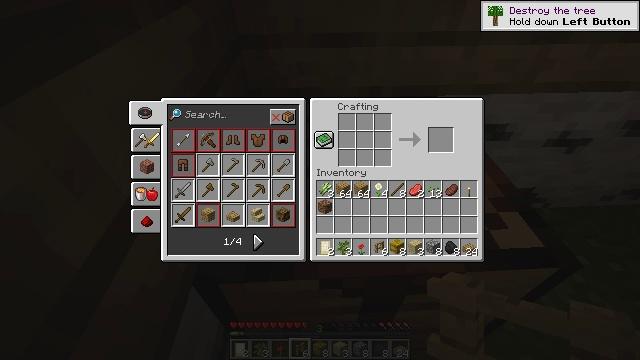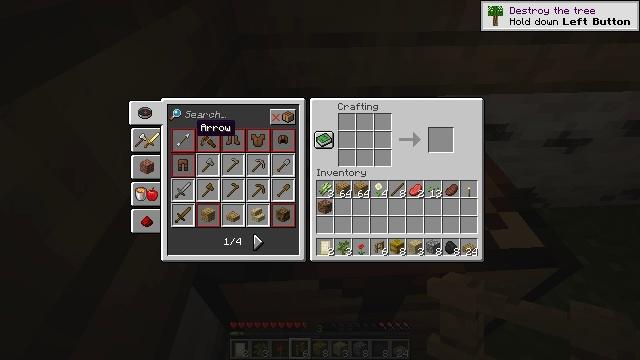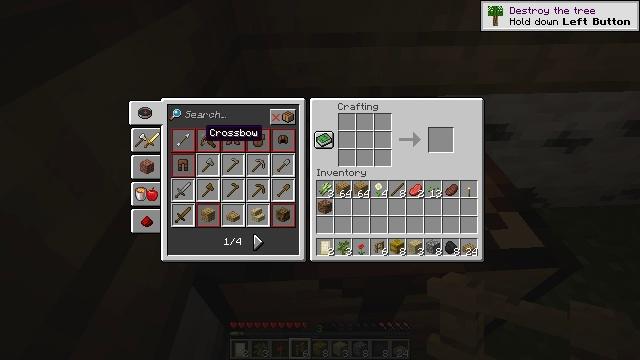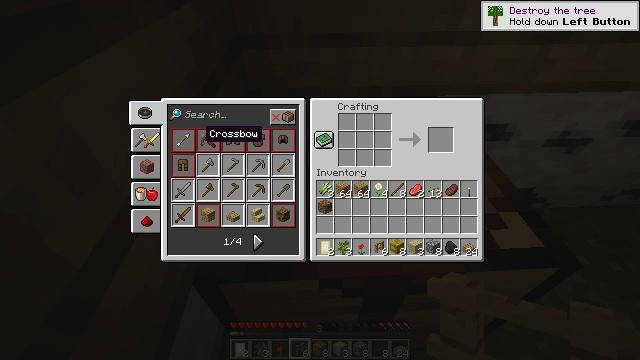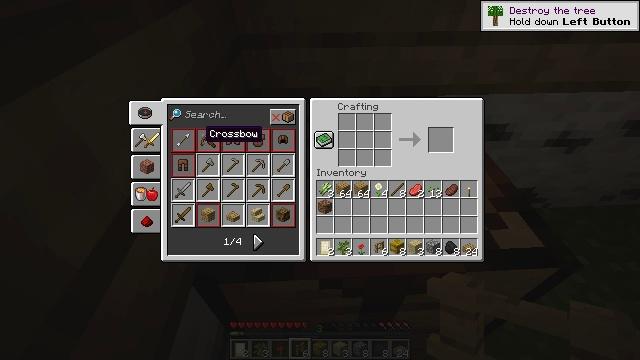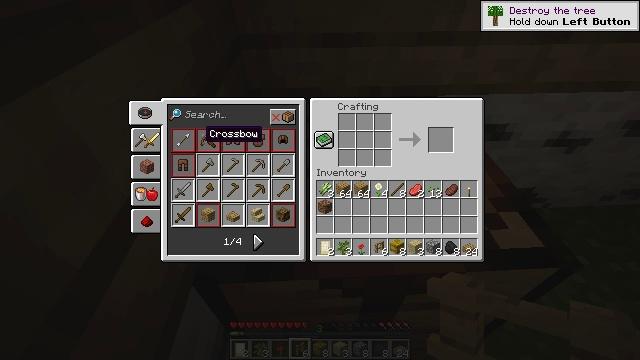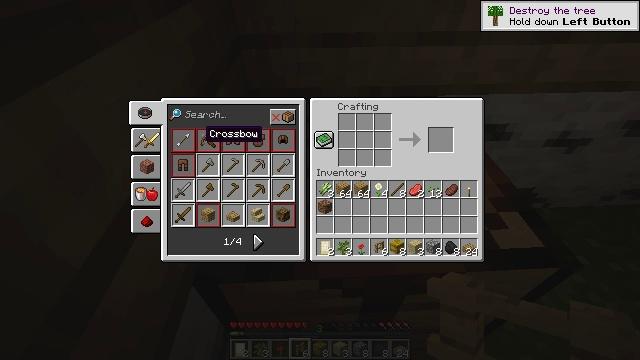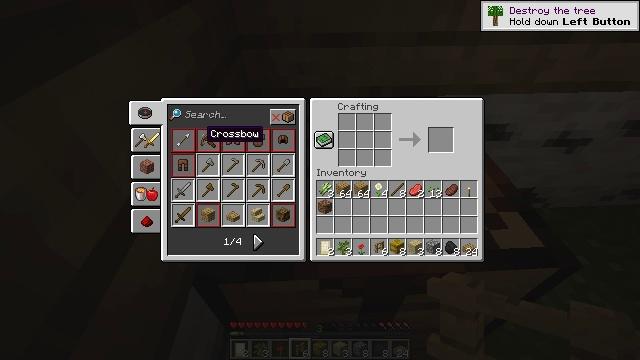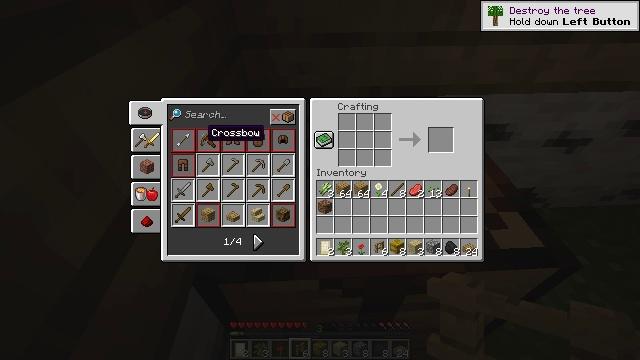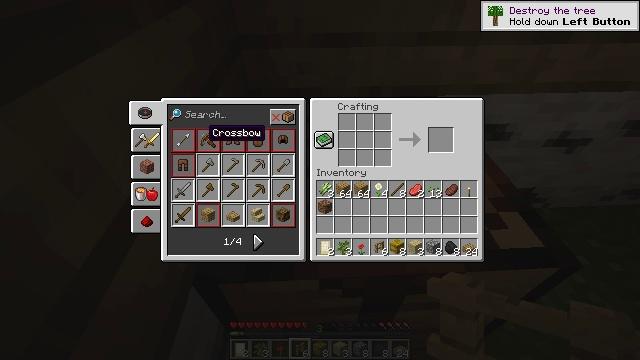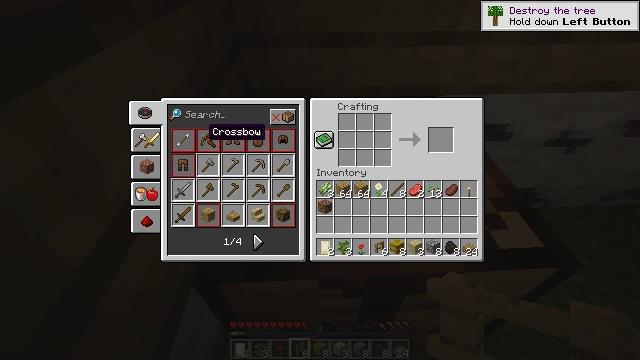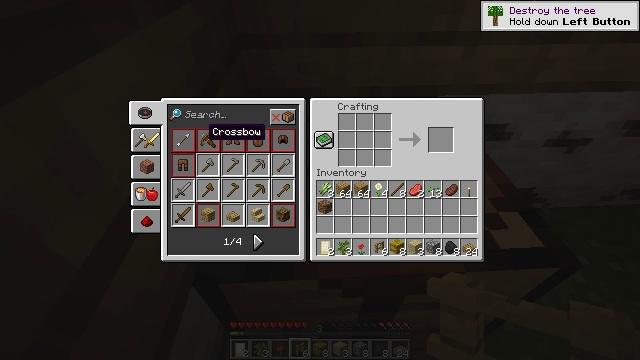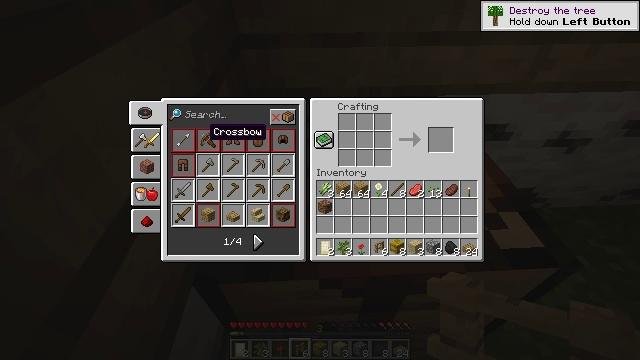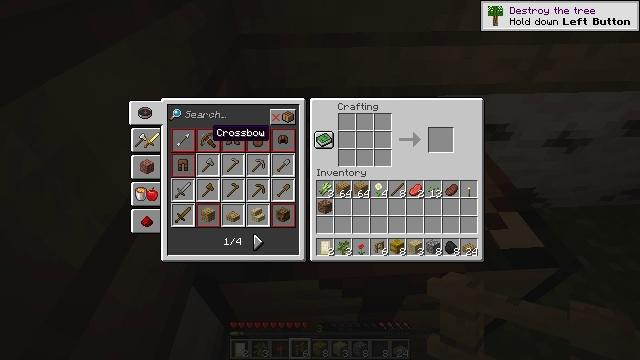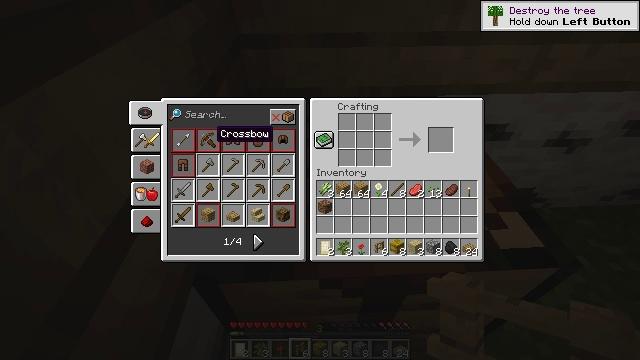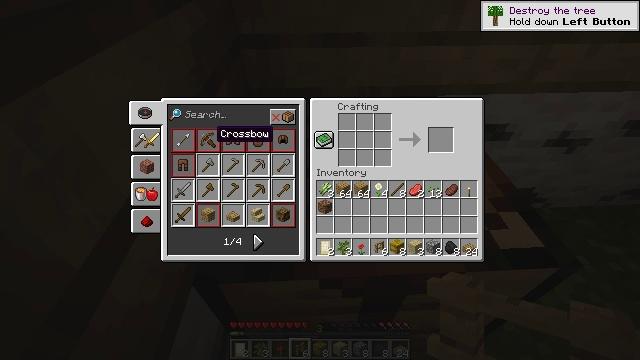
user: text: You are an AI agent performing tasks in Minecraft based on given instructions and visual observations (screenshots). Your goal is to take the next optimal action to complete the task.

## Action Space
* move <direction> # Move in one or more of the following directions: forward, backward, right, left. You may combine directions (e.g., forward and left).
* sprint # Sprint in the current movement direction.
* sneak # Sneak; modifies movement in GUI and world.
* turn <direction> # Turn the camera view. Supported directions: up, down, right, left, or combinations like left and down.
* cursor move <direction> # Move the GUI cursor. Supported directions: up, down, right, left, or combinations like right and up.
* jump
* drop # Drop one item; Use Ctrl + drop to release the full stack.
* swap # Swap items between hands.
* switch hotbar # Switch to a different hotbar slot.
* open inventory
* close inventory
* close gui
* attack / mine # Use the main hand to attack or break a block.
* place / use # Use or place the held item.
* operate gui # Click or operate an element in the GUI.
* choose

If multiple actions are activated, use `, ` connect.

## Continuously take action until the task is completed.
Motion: motion action
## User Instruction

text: Make sure to use birch planks in the crafting table to get a birch fence gate.
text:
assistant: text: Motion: cursor move right and down
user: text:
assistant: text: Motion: cursor move right
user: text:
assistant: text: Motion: no_op
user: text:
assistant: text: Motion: no_op
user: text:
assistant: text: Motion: no_op
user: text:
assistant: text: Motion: no_op
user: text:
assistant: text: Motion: no_op
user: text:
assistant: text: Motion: no_op
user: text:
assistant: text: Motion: no_op
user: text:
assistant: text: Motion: no_op
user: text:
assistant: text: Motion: no_op
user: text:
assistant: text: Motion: no_op
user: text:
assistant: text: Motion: no_op
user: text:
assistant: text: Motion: no_op
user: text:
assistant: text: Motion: no_op
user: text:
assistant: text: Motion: no_op
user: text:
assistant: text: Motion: no_op
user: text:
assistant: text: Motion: no_op
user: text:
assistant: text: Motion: no_op
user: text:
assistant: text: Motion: no_op
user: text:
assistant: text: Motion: no_op
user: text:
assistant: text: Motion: no_op
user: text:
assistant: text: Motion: no_op
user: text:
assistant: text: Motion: no_op
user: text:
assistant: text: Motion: no_op
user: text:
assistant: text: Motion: no_op
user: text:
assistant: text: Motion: no_op
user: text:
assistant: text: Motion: no_op
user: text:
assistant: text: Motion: no_op
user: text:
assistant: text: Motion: no_op